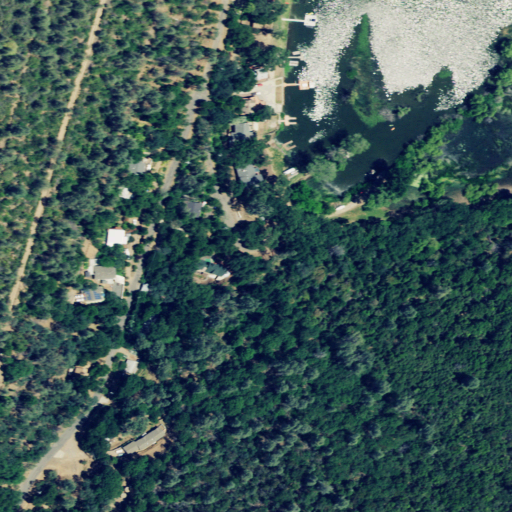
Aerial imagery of valley in California named Grigsby Draw containing evergreen forest, open development, shrub, mixed forest, herbaceous wetlands, low intensity development, grassland, and open water